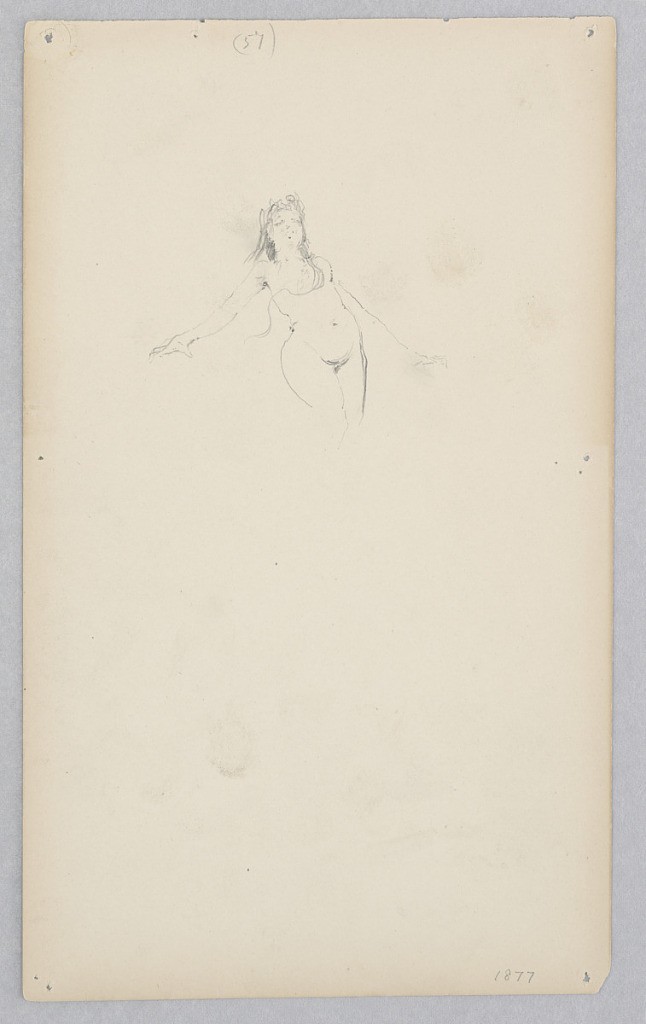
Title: Figure
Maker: Robert Frederick Blum, American, 1857–1903
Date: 1877
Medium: Graphite on wove paper
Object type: Drawing
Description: Partial sketch of a female figure.